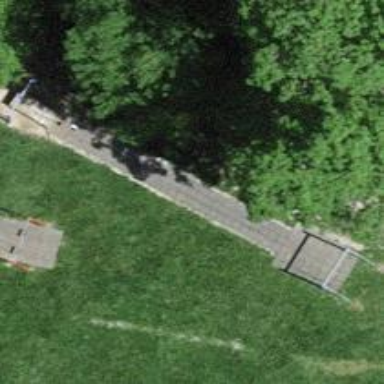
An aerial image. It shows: Playground area for leisure activities on the land.